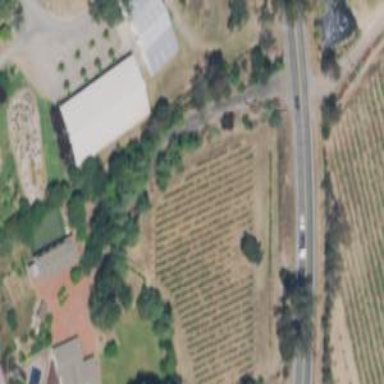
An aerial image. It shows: Vineyard where grapes are grown.